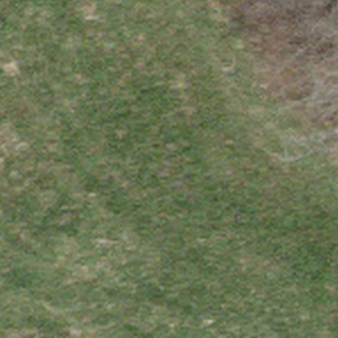
Label: other